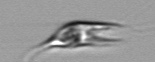
Label: Chrysochromulina_lanceolata